Question: This is a test I failed because I thought this complexity would be O(n), but it appears i'm wrong and it's O(n^2). Why not O(n)?

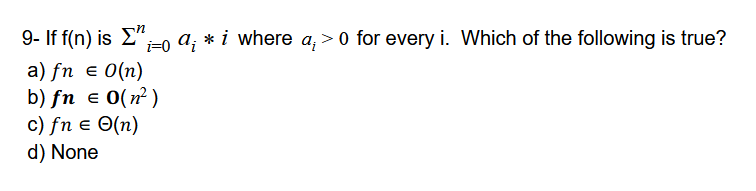
Answer: First, notice that the question does not ask what is the time complexity of a function 'f(n)', but rather the complexity of the function 'f(n)' itself. you can think about 'f(n)' as being the time complexity of some other algorithm if you are more comfortable talking about complexity.
This is indeed 'O(n^2)', when the sequence 'a_i' is bounded by a constant and each 'a_i' is at least 1.
By the assumption, for all 'i', 'a_i <= c' for some constant 'c'.
Hence, 'a_1*1+...+a_n*n <= c * (1 + 2 + ... + n)'. Now we need to show that '1 + 2 +... + n = O(n^2)' to complete the proof.
'''
1 + 2 + ... + n <= n + n + ... + n = n * n = n ^ 2
'''
and
'''
1 + 2 + ... + n >= n / 2 + (n / 2 + 1) + ... + n >= (n / 2) * (n / 2) = n^2/4
'''
So the complexity is actually 'Theta(n^2)'.
Note that if 'a_i' was constant, e.g., 'a_i = i' then the result is not correct.
in that case, 'f(n) = 1^2 + 2^2 + ... + n^2' and you can show easily (using the same method as before) that 'f(n) = Omega(n^3)', which means it's not 'O(n^2)'.